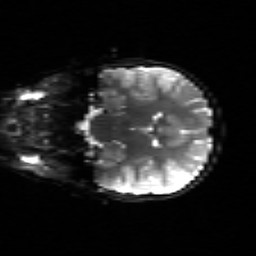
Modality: sbref
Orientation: coronal
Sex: female
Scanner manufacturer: siemens
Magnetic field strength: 3 T
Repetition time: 5 s
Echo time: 0.071 s